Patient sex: F
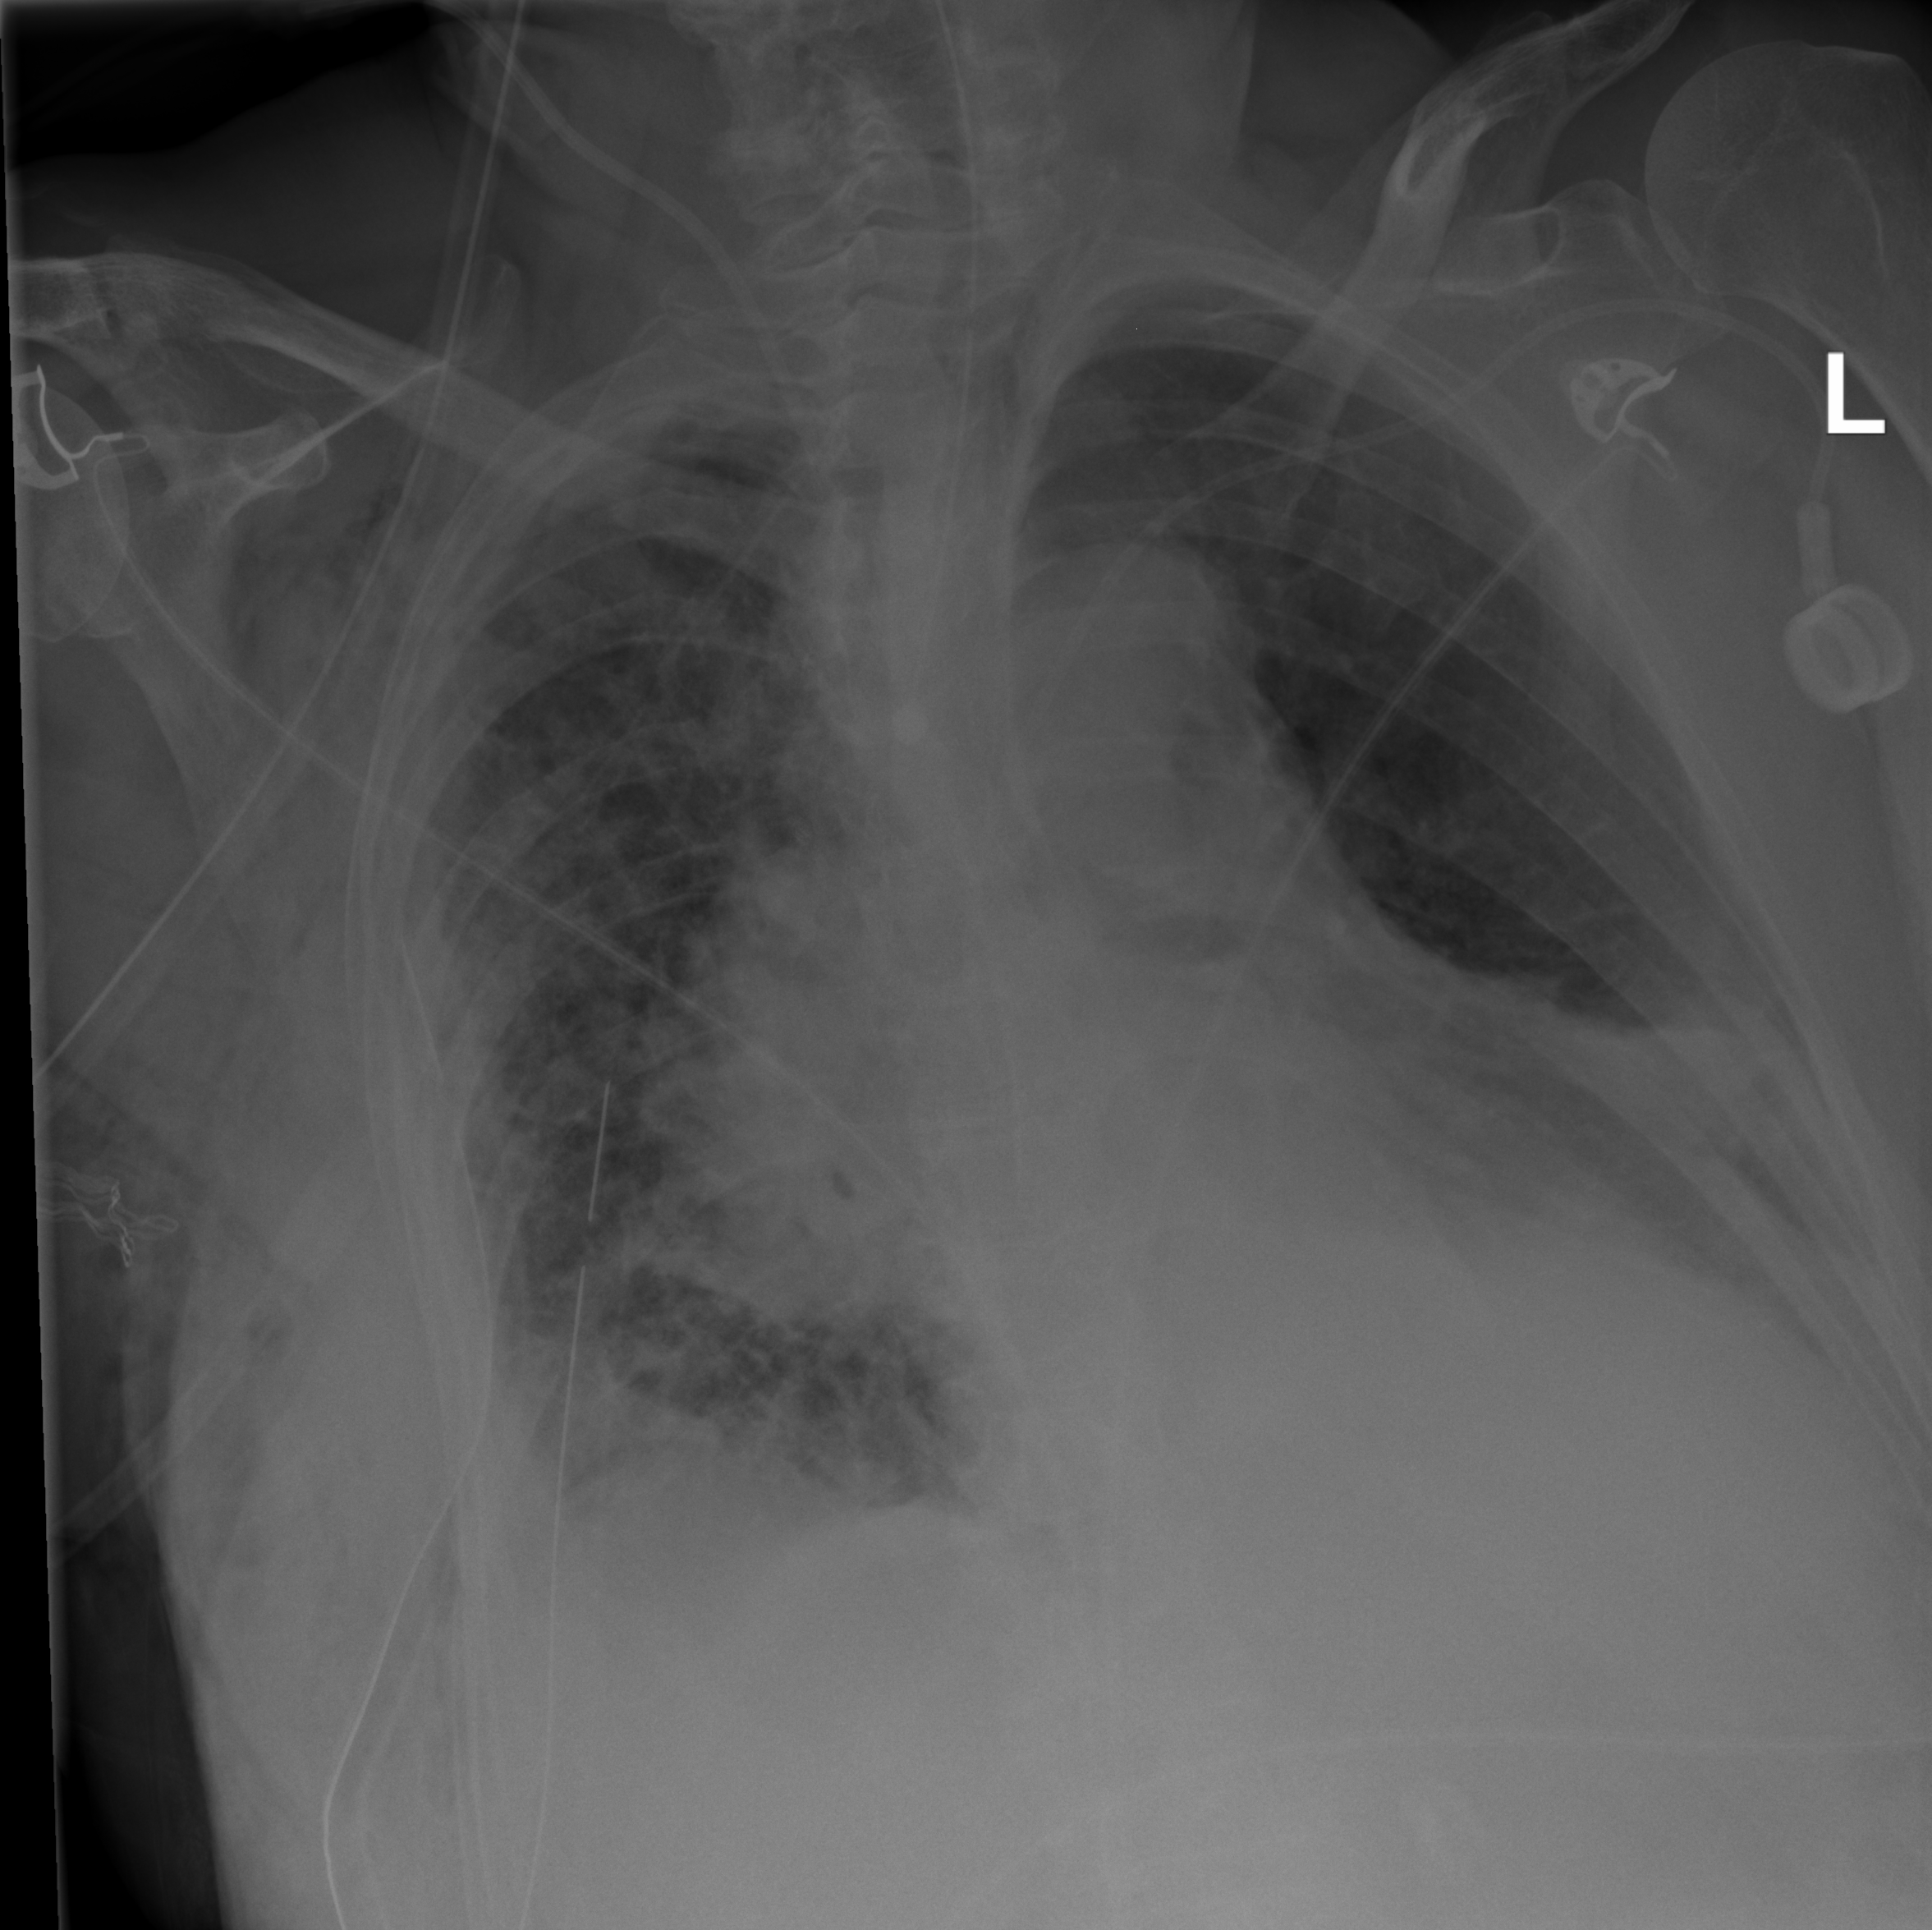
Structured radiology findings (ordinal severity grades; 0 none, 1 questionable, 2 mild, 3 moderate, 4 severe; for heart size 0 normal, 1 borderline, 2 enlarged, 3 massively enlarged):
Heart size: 2
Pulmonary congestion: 2
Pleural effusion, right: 2
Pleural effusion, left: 2
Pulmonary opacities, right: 2
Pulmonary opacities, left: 2
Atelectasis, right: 2
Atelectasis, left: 2